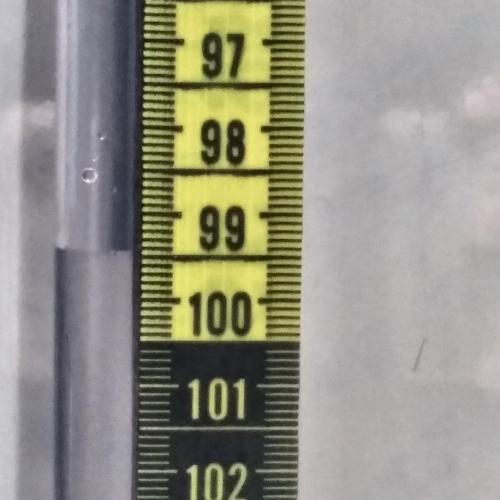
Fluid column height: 99.4 cm